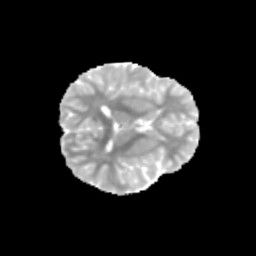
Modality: MD
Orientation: axial
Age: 13
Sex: female
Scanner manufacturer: siemens
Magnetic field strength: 3 T
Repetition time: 3.8 s
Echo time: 0.07 s